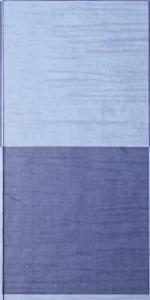
Label: Empty